Question: Suddenly my storyboard changed and it only displays one of the four textfields. When I run the code in the iOS simulator, I see all the four text fields.
I'm quite new to Xcode and would like to know how I can change my storyboard back so I see the same as in the simulator. It was right before.
A screenshot:
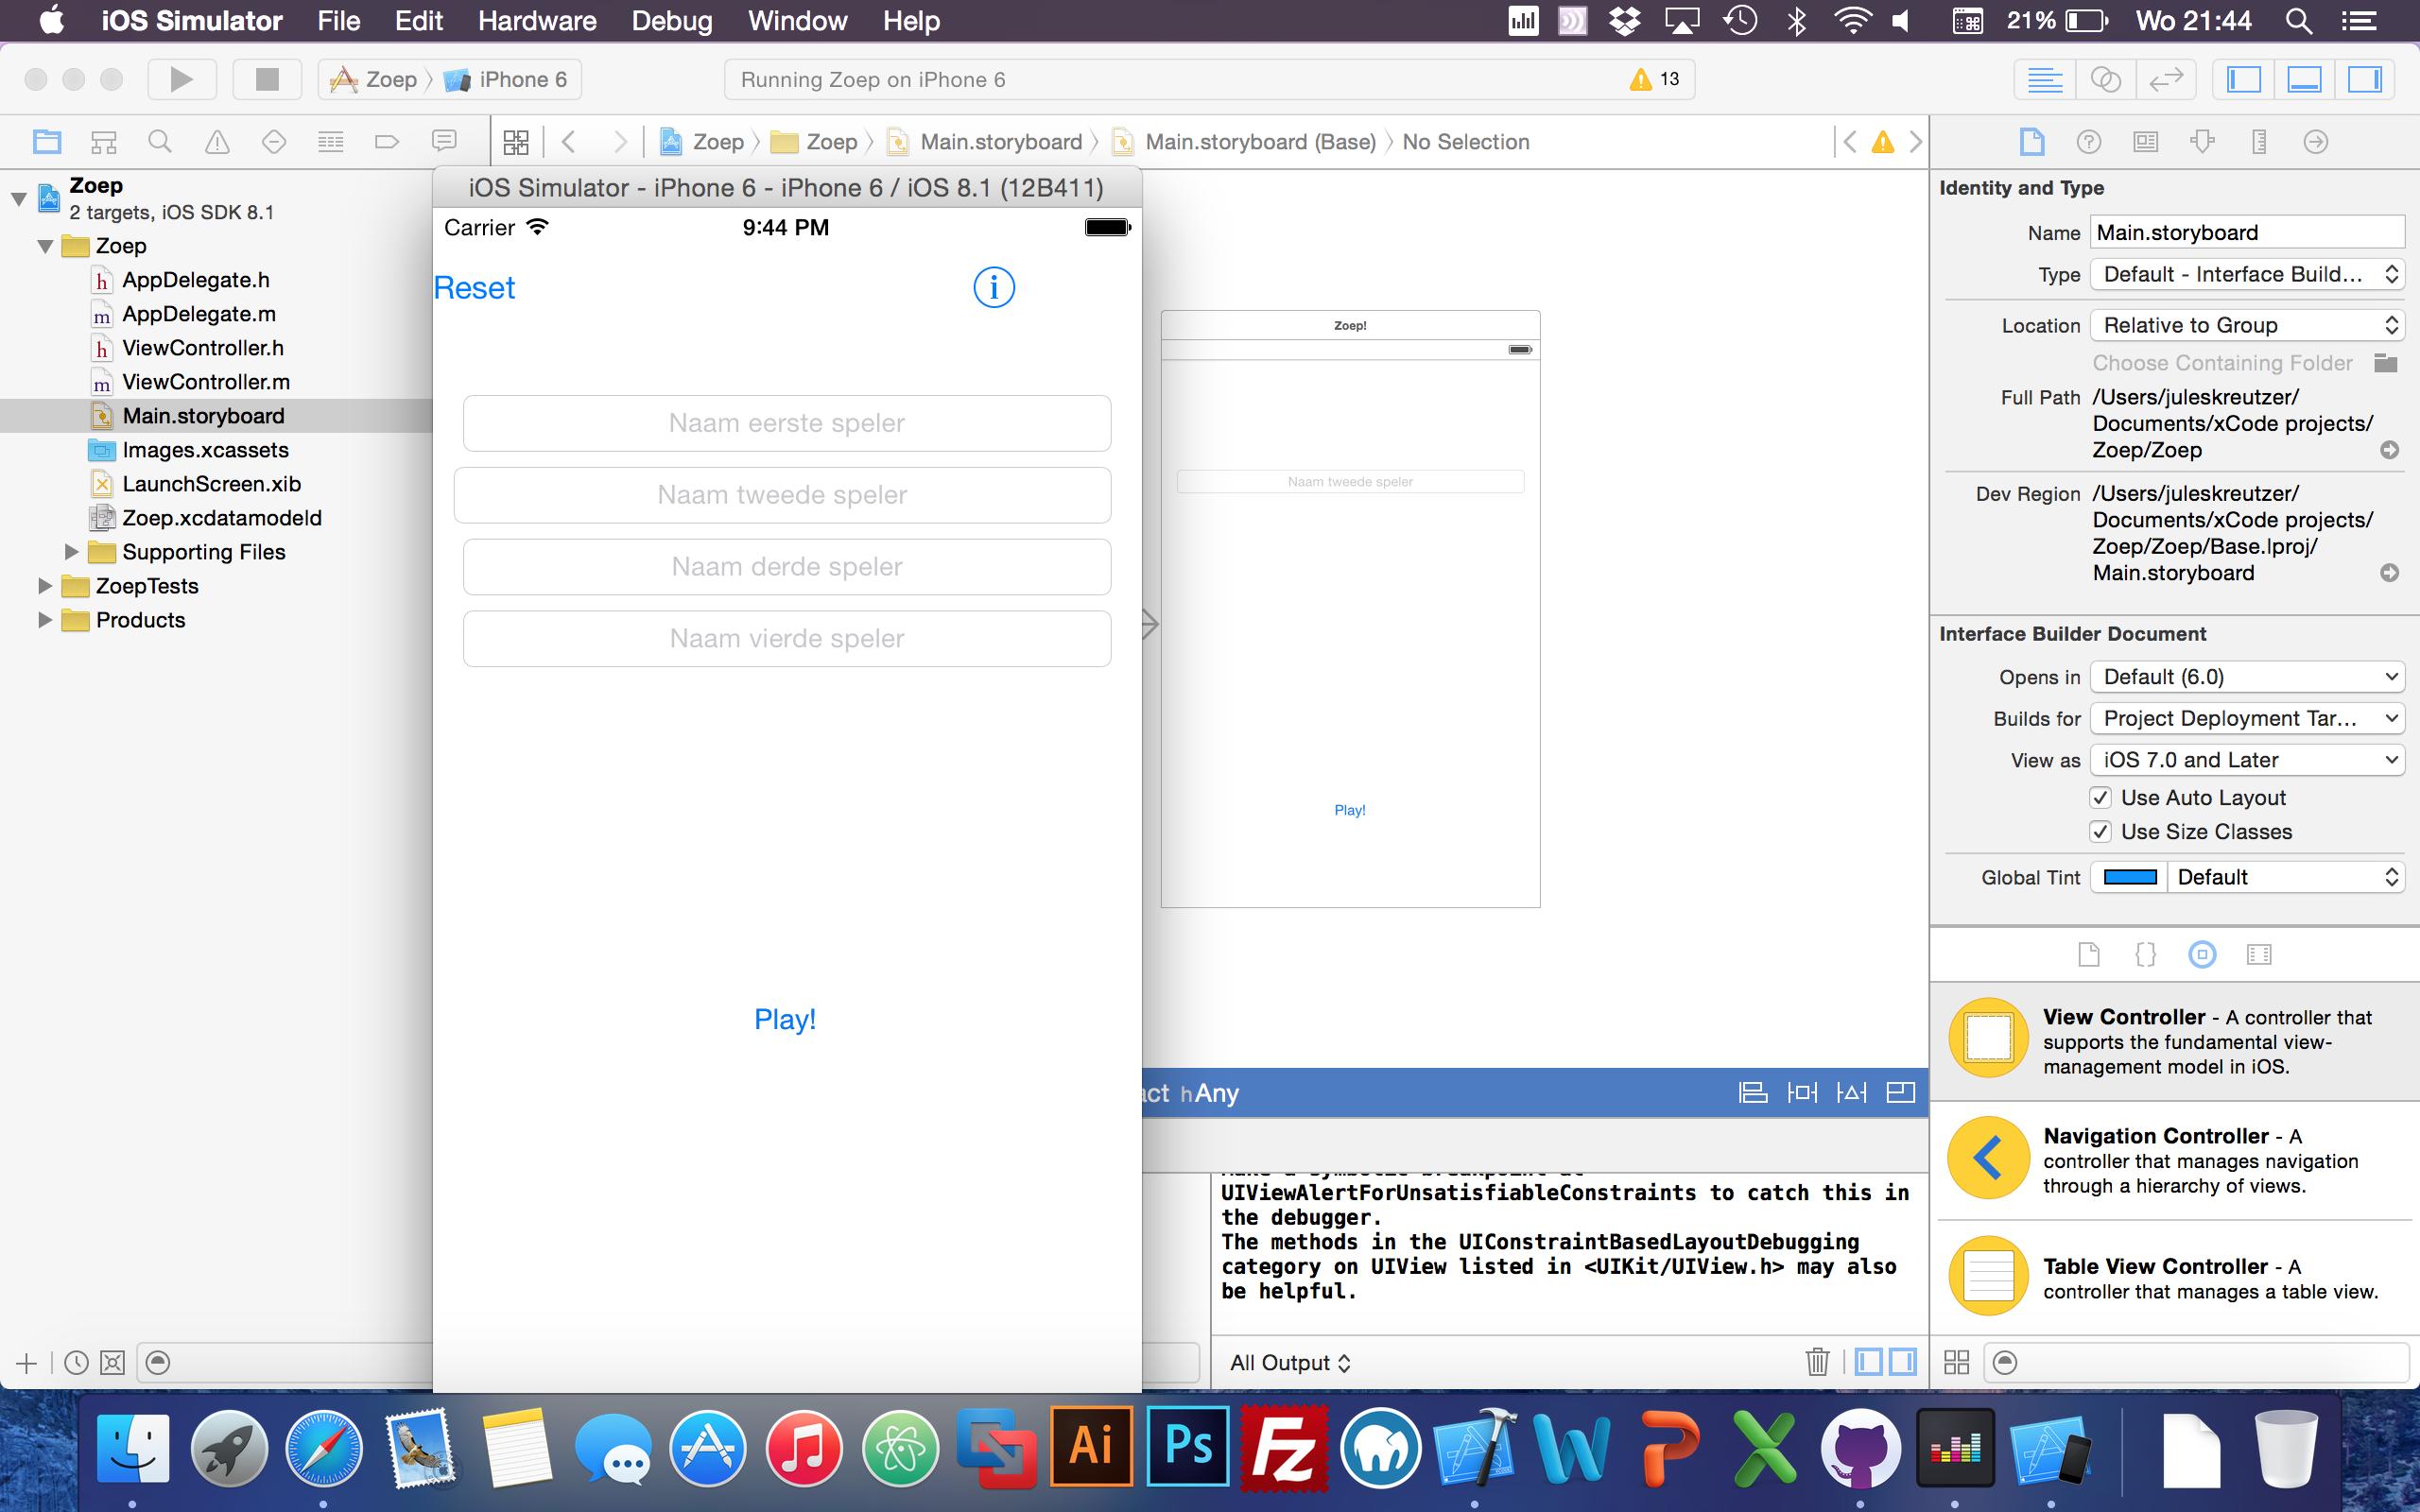
Answer: You probably haven't updated the frames of the text fields to match your auto layout constraints. Click on tie-fighter icon (|-D-|) in the button bar under the canvas. Here you can choose "Update frames" for all views.